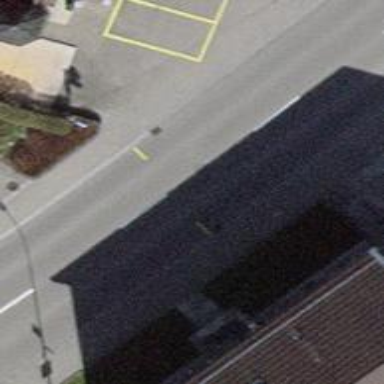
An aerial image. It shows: Public transport stop position.